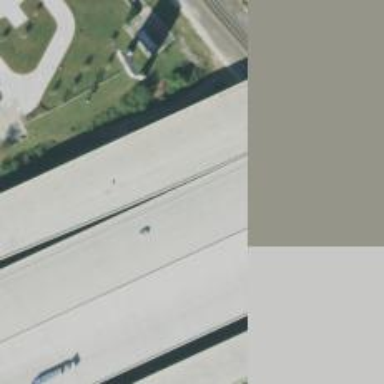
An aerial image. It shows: Bridge over motorway.